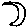
Label: moon